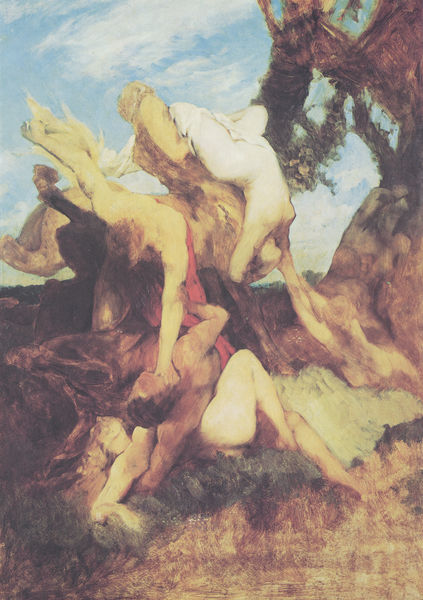
Titel: Der Kampf der Lapithen und Kentauren
Künstler: Hans Makart
Standort: Wien
Institution: (Privatbesitz)
Schlagwörter: akt, angriff, baum, blau, blätter, dunkel, felsen, gemälde, hand, haut, himmel, kampf, körper, laub, mann, nackt, schatten, weiß, wolken, bäume, frauen, gelb, grün, landschaft, menschen, ocker, ausschnitt, braun, brust, bunt, busen, frau, hell, licht, männer, nacht, rücken, schwarz, szene, gras, haus, rot, tier, tuch, wiese, wolke, beige, blond, arm, arme, barock, inkarnat, mensch, stein, steine, tod, tot, toter, tragen, hals, öl, baumstamm, erde, natur, stamm, boden, haare, rechts, rokoko, wald, pferd, beine, bewegt, hellblau, himmelblau, bein, hintern, liegen, studie, abhang, gewalt, krieg, weib, weiber, muskeln, nackte, erotik, schenkel, fallen, unscharf, griff, leiber, nacktheit, hängen, links, wurzel, haufen, sex, liegende, raub, brutal, durcheinander, leichen, tote, getümmel, geschlechterkampf, felsne, wurzeln, malerisch, verschlungen, bacchus, pfers, rinde, umfassen, entführung, bleich, nadeln, ausholen, schlagen, blaß, baumstumpf, steigen, ringen, ringkampf, würgen, mann frau, sterbend, dreieckskomposition, grausam, verrenkt, kopfüber, ausgebleicht, gewoge, umschlingen, liebesakt, sabinerinnen, raptos, niedermachen, wilken, leiner, atkt, lkörper, po, ar,e, nackt#, death, exit, verrengt